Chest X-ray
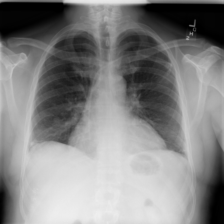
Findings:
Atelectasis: negative
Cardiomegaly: negative
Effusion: negative
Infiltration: negative
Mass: negative
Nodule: negative
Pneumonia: negative
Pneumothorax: negative
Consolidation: negative
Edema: negative
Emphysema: negative
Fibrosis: negative
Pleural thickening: negative
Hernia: negative